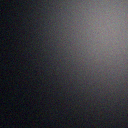
Screen state: off